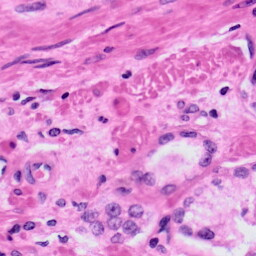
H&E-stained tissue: Prostate